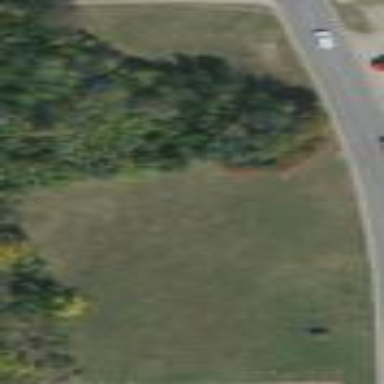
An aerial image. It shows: Grassy plot in zoning area.